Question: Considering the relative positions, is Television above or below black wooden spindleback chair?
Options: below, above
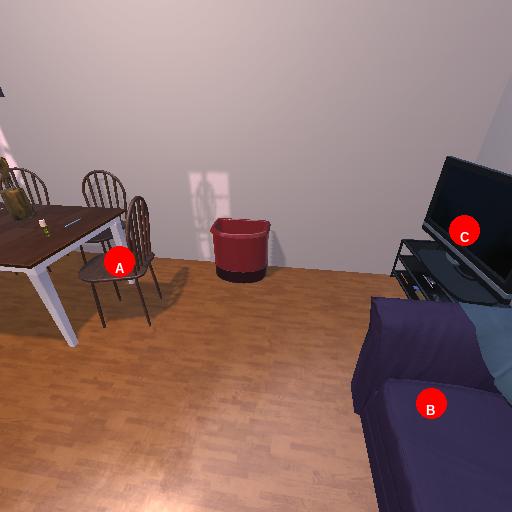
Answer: below